Question: I have a problem to set the input box become disable with condition. My condition is if the value is 0, then the input box will become disable. I have add readonly in the html box, but it also can't work.
Below is what I am tried the coding, Hope anyone can guide me to check which part I am getting wrong.:
'''
<div class="form-group">
<label for="cp1" class="control-label col-lg-4">Move to Sub Folder/New Category<span style="color:red;">&nbsp;*</span></label>
<div class="col-lg-3">
<select class="form-control blank" id="parentid" name="parentid" title="parentid">
<option>Please Select</option>
<option value="0">New Category</option>
<?php
$sql_incharge = 'select * from filing_code_management where status=1 order by id';
$arr_incharge = db_conn_select($sql_incharge);
foreach ($arr_incharge as $rs_incharge) {
$folder_location = $rs_incharge['folder_location'];
echo '<option value="' . $rs_incharge['id'] . '">' . $rs_incharge['name'] . '</option>';
}
?>
</select> &nbsp;&nbsp;
<!--<input type="text" class="form-control blank" id="parentid" name="parentid" title="parentid" onblur="capitalize(this.id, this.value);">-->
</div>
</div>
<div class="form-group">
<label for="cp1" class="control-label col-lg-4">Activity Code:</label>
<div class="col-lg-3">
<?php
if($rs_incharge['id'] != '0'){
<input type='text' class='form-control' id='activity_code' name='activity_code' title='activity_code'>
}else($rs_incharge['id'] = '0'){
<input type='text' class='form-control' id='activity_code' name='activity_code' title='activity_code' readonly>
}
?>
</div>
</div>
'''
Actually I want the output like below the picture:

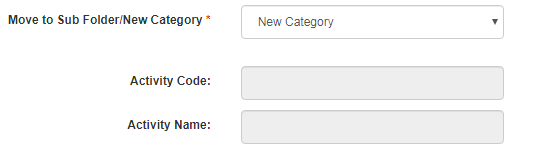
Answer: Your code contains many errors.
And your question is not clear.
If you want to make input boxes as readonly when you select 'New Category' ( value is 0), and otherwise make input boxes editable, you need to use javascript or jQuery.
'''
<div class="form-group">
<label for="cp1" class="control-label col-lg-4">Move to Sub Folder/New Category<span style="color:red;">&nbsp;*</span></label>
<div class="col-lg-3">
<select class="form-control blank" id="parentid" name="parentid" title="parentid">
<option value="0">New Category</option>
<?php
$sql_incharge = 'select * from filing_code_management where status=1 order by id';
$arr_incharge = db_conn_select($sql_incharge);
foreach ($arr_incharge as $rs_incharge) {
$folder_location = $rs_incharge['folder_location'];
echo '<option value="' . $rs_incharge['id'] . '">' . $rs_incharge['name'] . '</option>';
}
?>
</select>
</div>
</div>
<div class="form-group">
<label for="cp1" class="control-label col-lg-4">Activity Code:</label>
<div class="col-lg-3">
<input type='text' class='form-control' id='activity_code' name='activity_code' title='activity_code'>
</div>
</div>
<div class="form-group">
<label for="cp1" class="control-label col-lg-4">Activity Name:</label>
<div class="col-lg-3">
<input type='text' class='form-control' id='activity_name' name='activity_name' title='activity_name'>
</div>
</div>
'''
jQuery code
'''
$(document).ready(function(){
$('#parentid').change(function(){
if ( $(this).val() == '0' ){
$('#activity_code, #activity_name').attr('readonly', 'readonly');
}else{
$('#activity_code, #activity_name').removeAttr('readonly');
}
});
});
'''